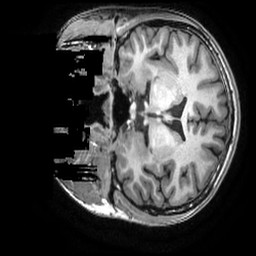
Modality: T1w
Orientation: coronal
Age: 27
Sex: female
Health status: healthy
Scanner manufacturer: ge